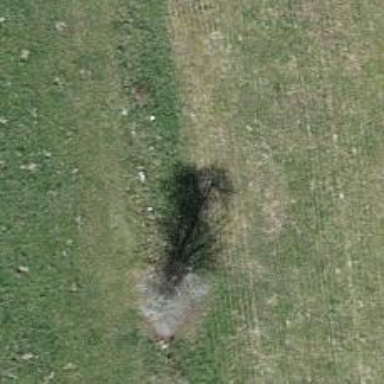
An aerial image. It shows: Row of trees in natural setting.